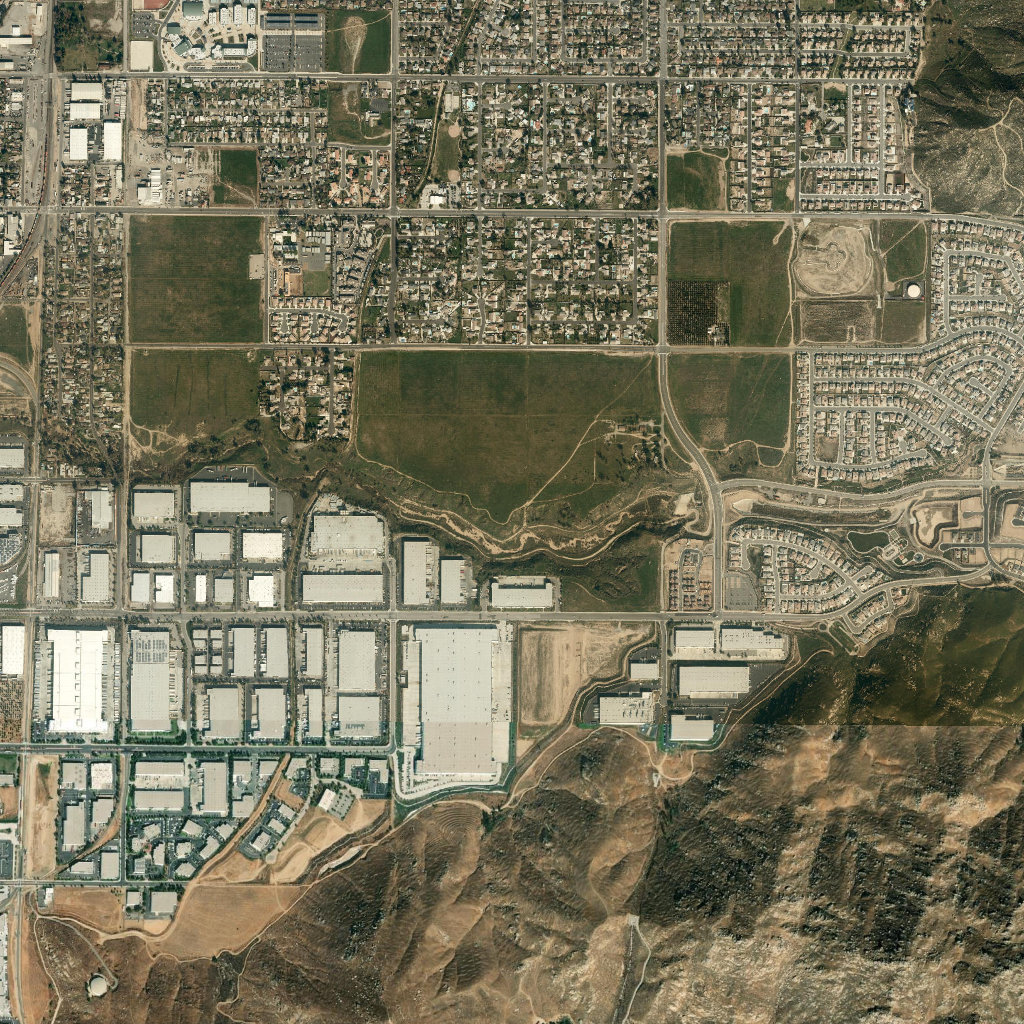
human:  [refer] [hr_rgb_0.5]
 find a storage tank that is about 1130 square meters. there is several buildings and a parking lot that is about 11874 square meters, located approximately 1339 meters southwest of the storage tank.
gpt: <box>[[88, 27, 89, 29, 0]]</box>

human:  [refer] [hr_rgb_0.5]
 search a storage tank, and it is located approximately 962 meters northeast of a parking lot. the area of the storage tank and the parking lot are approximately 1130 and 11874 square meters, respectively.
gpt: <box>[[88, 27, 89, 29, 0]]</box>

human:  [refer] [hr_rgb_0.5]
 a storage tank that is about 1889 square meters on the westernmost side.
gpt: <box>[[8, 95, 10, 97, 0]]</box>

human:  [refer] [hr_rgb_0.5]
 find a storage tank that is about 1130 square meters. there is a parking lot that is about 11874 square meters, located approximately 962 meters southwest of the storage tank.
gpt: <box>[[88, 27, 89, 29, 0]]</box>